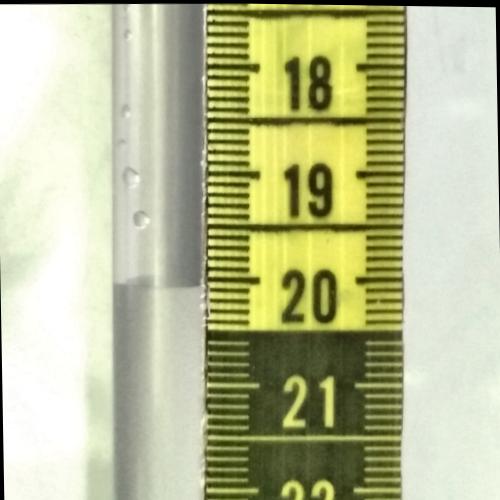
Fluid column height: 20.1 cm